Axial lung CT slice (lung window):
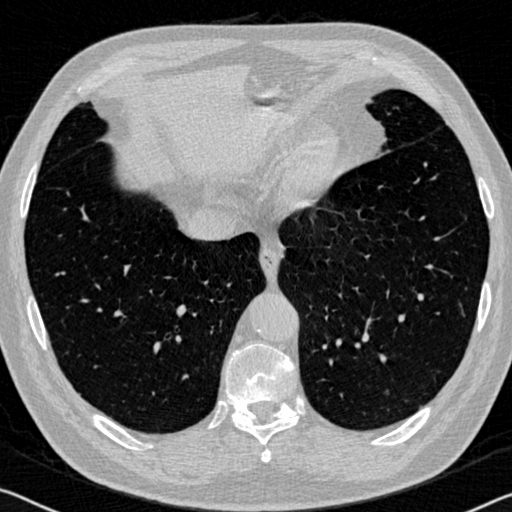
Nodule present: no